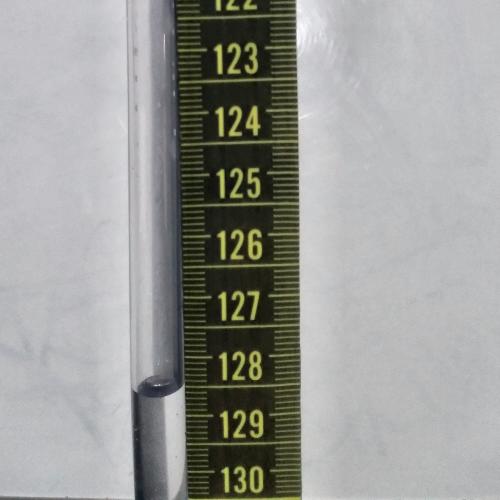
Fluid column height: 128.5 cm